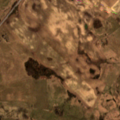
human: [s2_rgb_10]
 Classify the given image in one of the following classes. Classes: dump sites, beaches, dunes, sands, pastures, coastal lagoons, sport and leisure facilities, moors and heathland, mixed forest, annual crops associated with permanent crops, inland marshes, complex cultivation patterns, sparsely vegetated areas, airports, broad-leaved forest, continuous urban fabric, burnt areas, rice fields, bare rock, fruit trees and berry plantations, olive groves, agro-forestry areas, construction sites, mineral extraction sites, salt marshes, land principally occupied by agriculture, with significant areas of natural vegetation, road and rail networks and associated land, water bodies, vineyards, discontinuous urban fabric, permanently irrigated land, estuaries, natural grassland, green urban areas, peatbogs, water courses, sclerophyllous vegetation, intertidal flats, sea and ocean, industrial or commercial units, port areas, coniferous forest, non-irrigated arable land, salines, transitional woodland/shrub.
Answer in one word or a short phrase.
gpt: non-irrigated arable land, complex cultivation patterns, transitional woodland/shrub